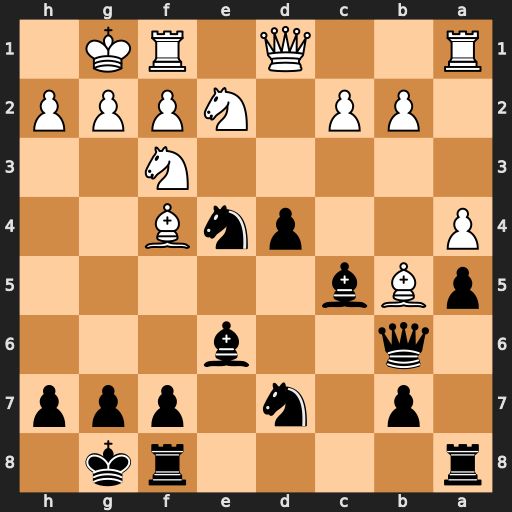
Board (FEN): r4rk1/1p1n1ppp/1q2b3/pBb5/P2pnB2/5N2/1PP1NPPP/R2Q1RK1
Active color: b
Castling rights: -
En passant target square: -
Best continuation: d3 cxd3 Nxf2 Rxf2 Bxf2+